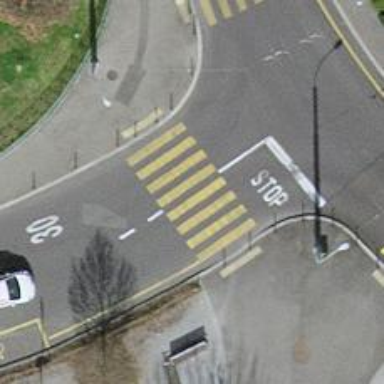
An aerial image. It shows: Marked crossing with zebra stripes on the road.